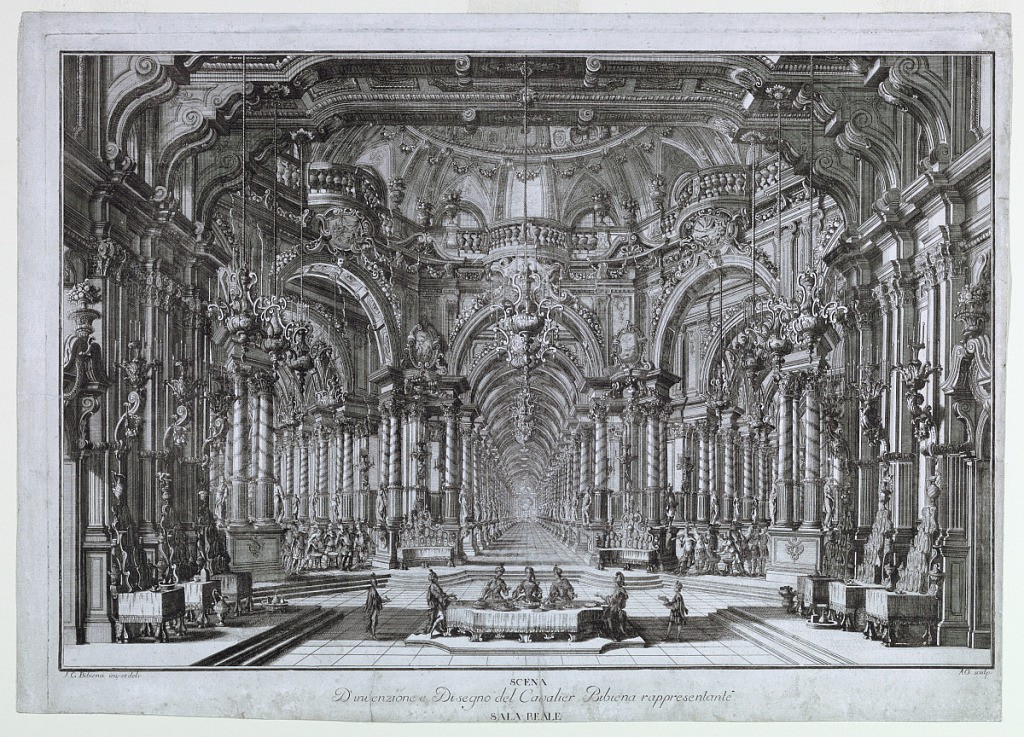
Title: Stage Design: A Banquet Hall
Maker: Giuseppe Galli Bibiena, Italian, 1696–1756
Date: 1740–44
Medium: Engraving on off-white laid paper
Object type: Print
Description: Horizontal rectangle. Three columned galleries, shown in deep perspective, come together in a large, domed, circular chamber in which five figures are seen seated at banqueting table. Musicians and servants in the background near service tables.